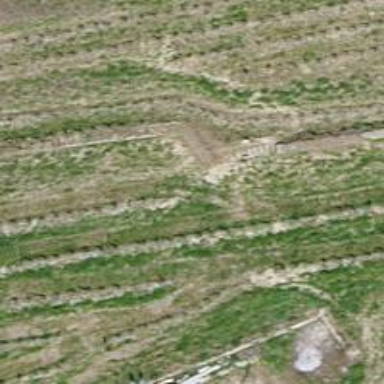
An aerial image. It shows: Retaining wall.